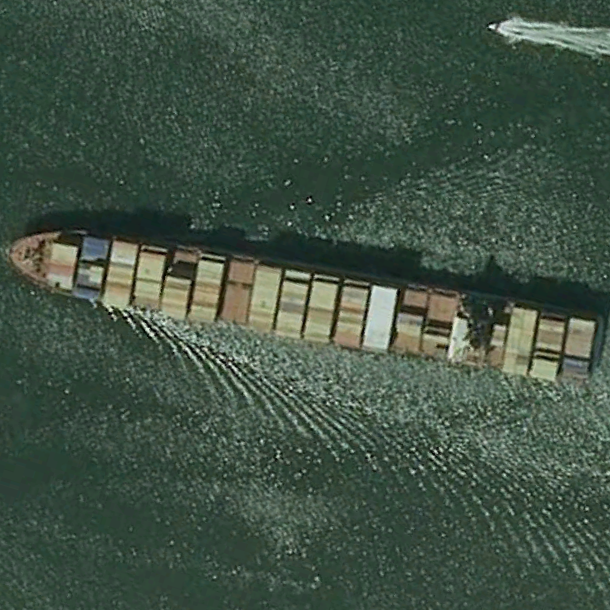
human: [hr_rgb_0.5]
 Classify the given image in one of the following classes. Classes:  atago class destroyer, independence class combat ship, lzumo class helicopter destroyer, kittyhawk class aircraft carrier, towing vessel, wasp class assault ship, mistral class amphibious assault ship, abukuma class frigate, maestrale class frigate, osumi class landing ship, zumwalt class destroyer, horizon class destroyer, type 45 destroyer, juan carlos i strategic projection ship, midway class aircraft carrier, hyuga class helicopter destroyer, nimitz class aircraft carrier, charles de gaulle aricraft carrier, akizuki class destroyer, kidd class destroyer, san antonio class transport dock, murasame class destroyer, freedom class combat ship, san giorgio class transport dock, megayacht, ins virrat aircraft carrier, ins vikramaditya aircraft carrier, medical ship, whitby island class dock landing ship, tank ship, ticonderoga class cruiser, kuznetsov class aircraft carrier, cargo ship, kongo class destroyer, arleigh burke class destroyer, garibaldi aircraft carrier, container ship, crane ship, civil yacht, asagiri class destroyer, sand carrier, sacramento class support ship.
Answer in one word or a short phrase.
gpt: Container ship